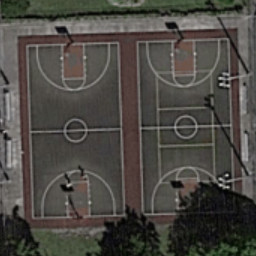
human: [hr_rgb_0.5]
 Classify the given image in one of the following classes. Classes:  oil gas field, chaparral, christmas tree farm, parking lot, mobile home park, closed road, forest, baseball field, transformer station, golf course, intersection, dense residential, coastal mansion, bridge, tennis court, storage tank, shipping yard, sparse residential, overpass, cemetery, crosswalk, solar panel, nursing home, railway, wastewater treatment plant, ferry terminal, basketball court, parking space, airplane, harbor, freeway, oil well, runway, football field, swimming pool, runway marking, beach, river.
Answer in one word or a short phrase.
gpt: basketball court